Interaction volume radius: 5 \u00c5
Interaction volume height: 15 \u00c5
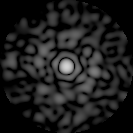
Disorder parameter: 0.8668